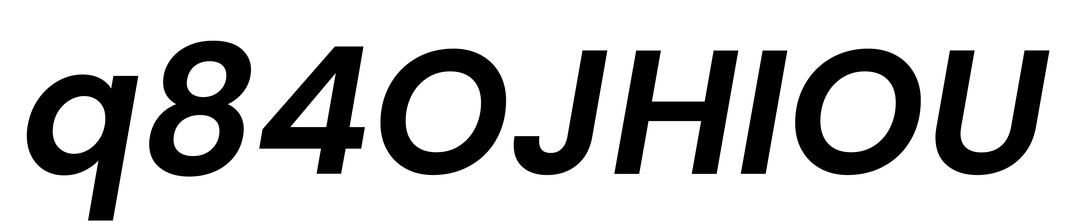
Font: Poppins-SemiBoldItalic